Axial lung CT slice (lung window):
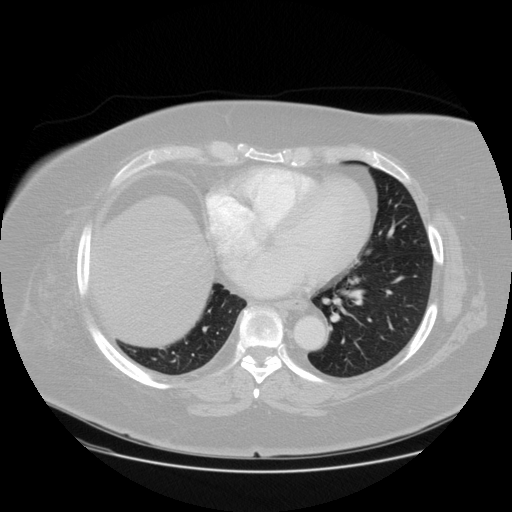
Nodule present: no